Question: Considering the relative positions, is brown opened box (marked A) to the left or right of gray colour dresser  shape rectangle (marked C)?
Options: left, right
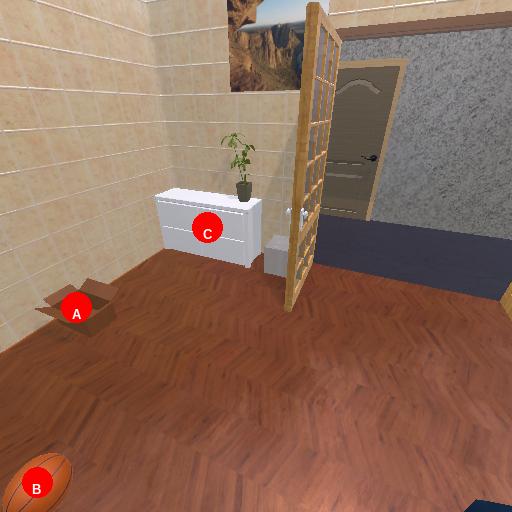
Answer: left